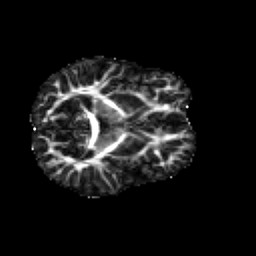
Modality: FA
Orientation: axial
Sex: male
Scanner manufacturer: siemens
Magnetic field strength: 3 T
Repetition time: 5 s
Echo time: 0.071 s